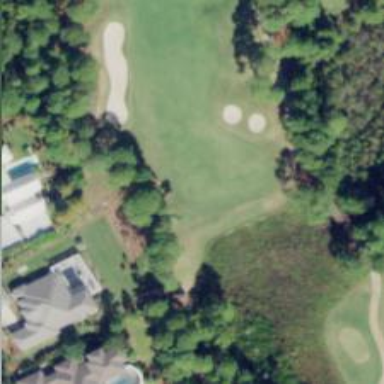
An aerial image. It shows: View of golf hole.